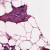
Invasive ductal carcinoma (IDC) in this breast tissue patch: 1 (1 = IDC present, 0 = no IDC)